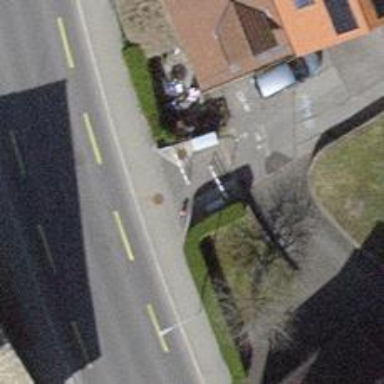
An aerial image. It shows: Cycle barrier.